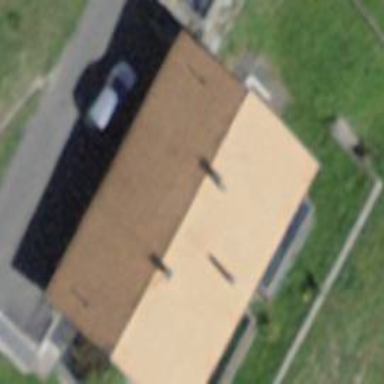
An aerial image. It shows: Building with gabled roof oriented across.